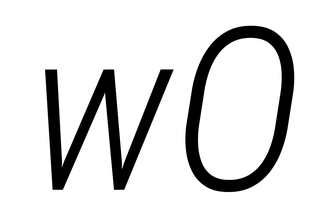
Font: Roboto-Italic_Condensed_Light_Italic